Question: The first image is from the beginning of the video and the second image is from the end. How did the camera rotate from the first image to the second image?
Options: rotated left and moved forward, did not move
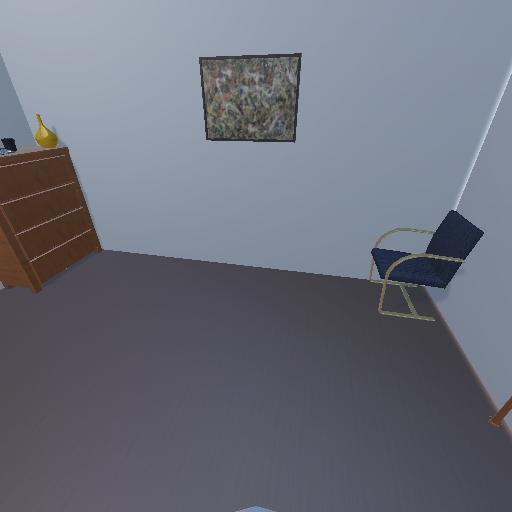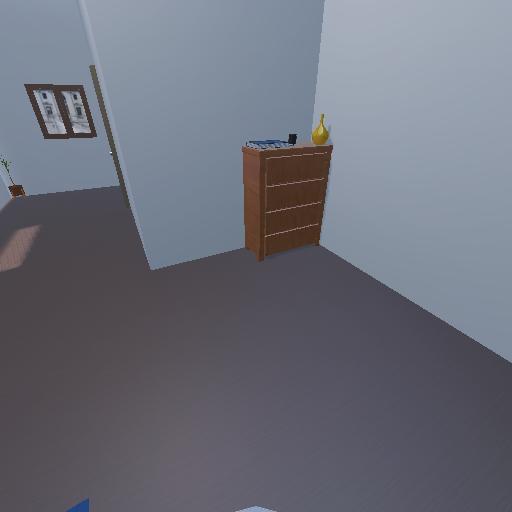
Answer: rotated left and moved forward